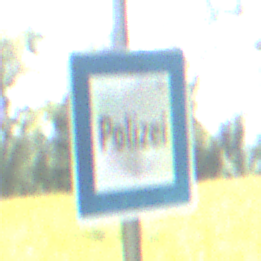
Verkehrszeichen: Polizei
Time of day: Midday
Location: Outdoor (Nature)
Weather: Clear
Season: NotSpecified
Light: Natural